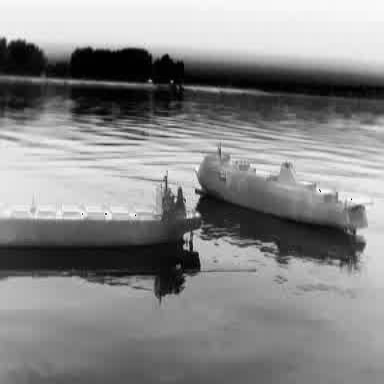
There are two objects shown in the infrared image, including a liner, and a container_ship.